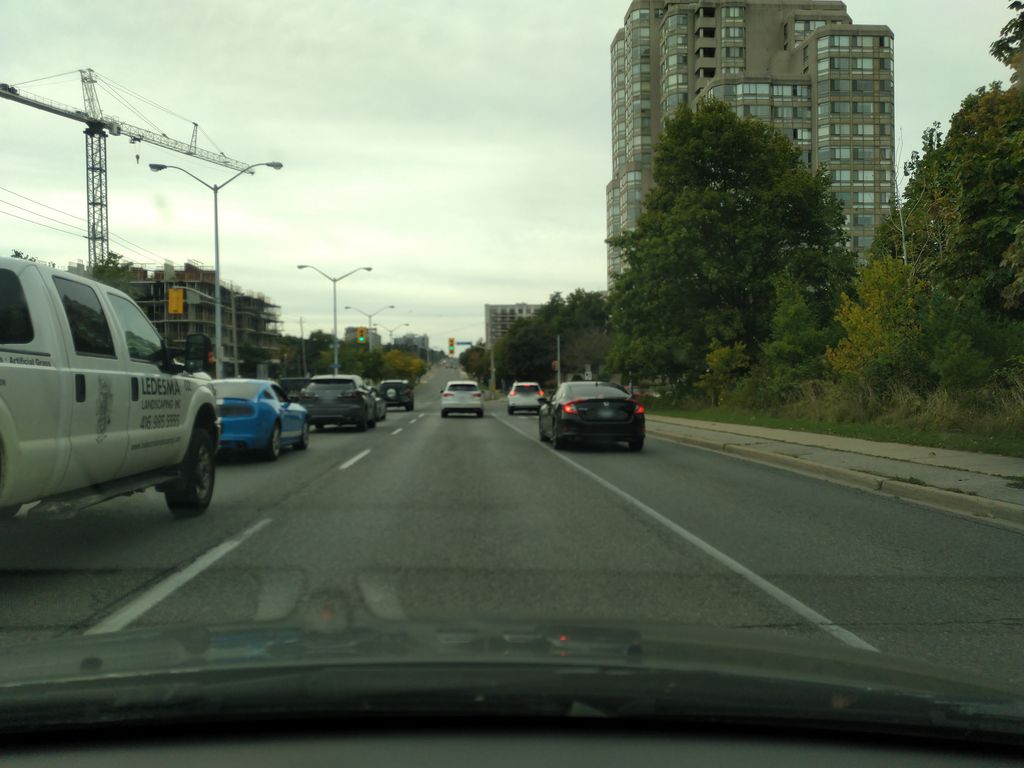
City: toronto